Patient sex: M
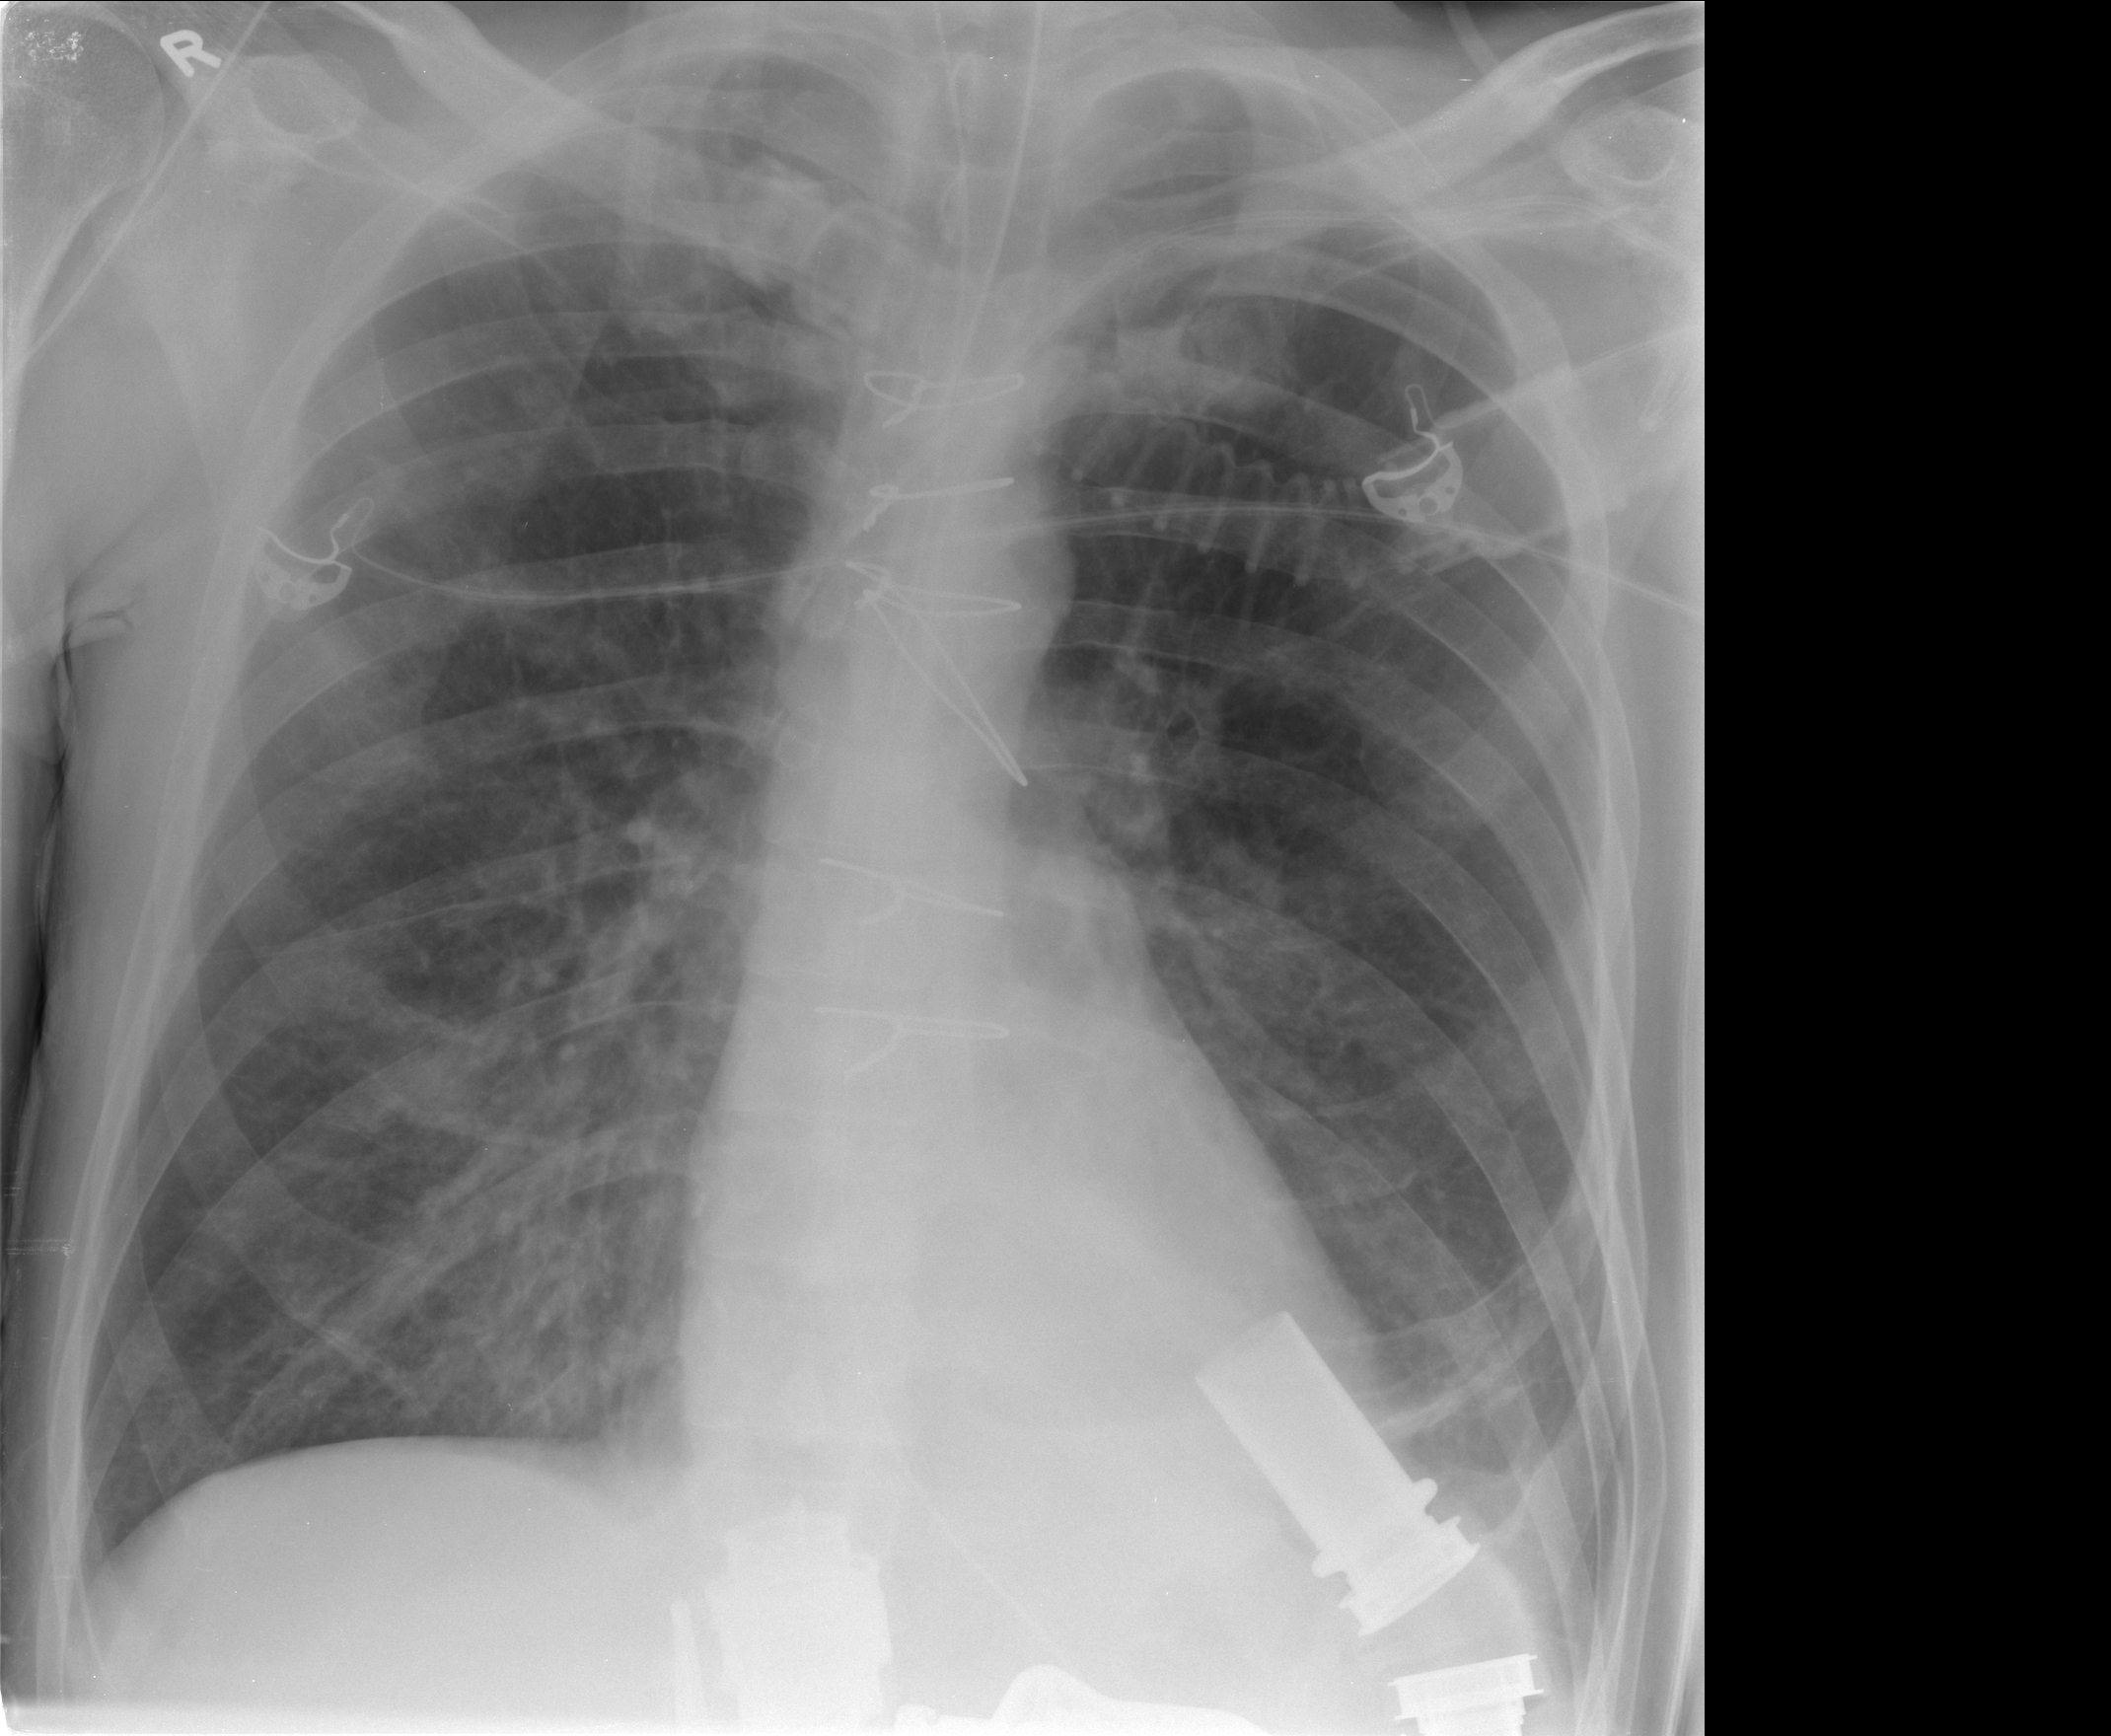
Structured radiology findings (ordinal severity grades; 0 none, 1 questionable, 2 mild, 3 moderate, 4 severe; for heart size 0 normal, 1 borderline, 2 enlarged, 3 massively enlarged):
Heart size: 0
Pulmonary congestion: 0
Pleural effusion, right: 1
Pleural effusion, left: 1
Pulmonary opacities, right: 1
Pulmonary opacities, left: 0
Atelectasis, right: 1
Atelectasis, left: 2